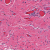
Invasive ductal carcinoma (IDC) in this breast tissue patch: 0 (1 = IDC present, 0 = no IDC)